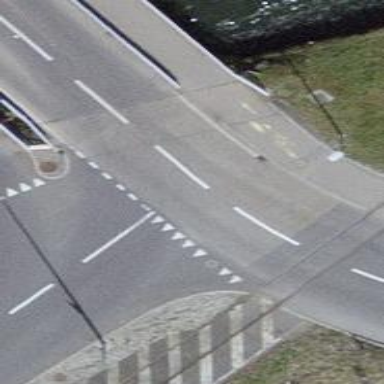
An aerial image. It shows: Road with "give way" sign.